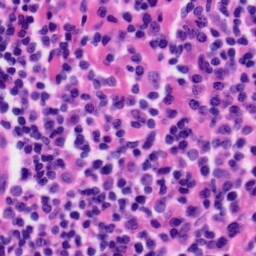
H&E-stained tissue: Tonsil